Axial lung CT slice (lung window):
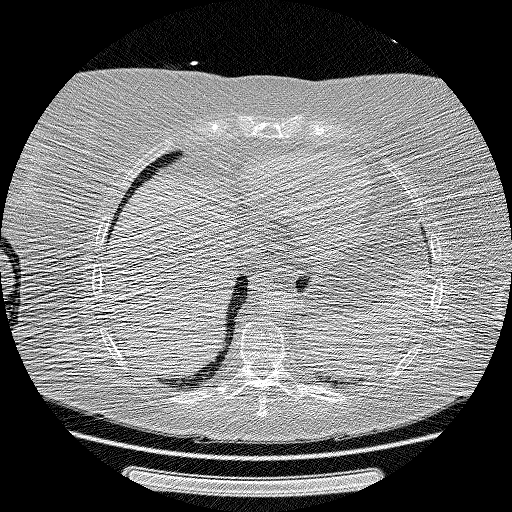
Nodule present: no